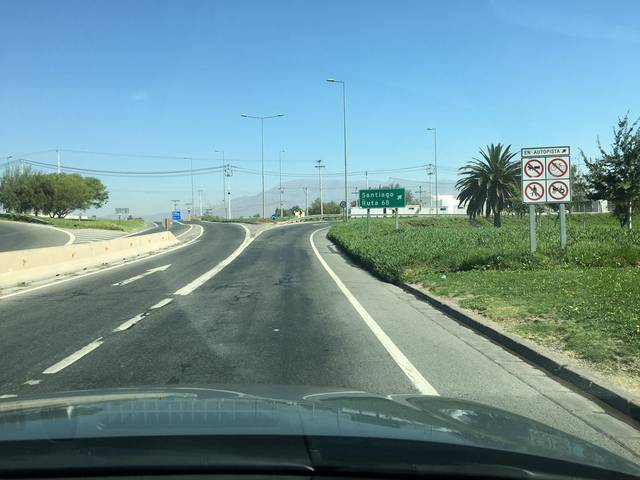
Region: Chile
Coordinates: -33.411, -70.793